Field crop: maize
Growth stage: 2
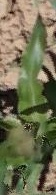
Species: maize